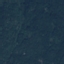
Land use / land cover class: Forest